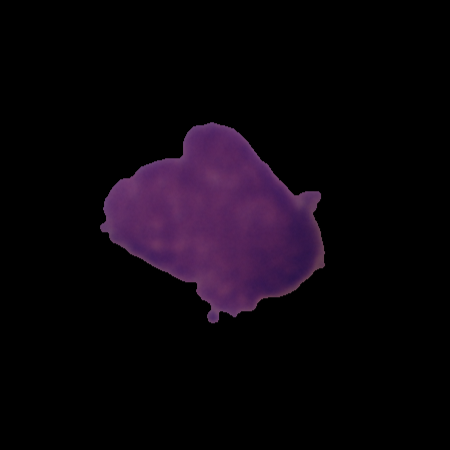
Label: healthy